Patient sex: M
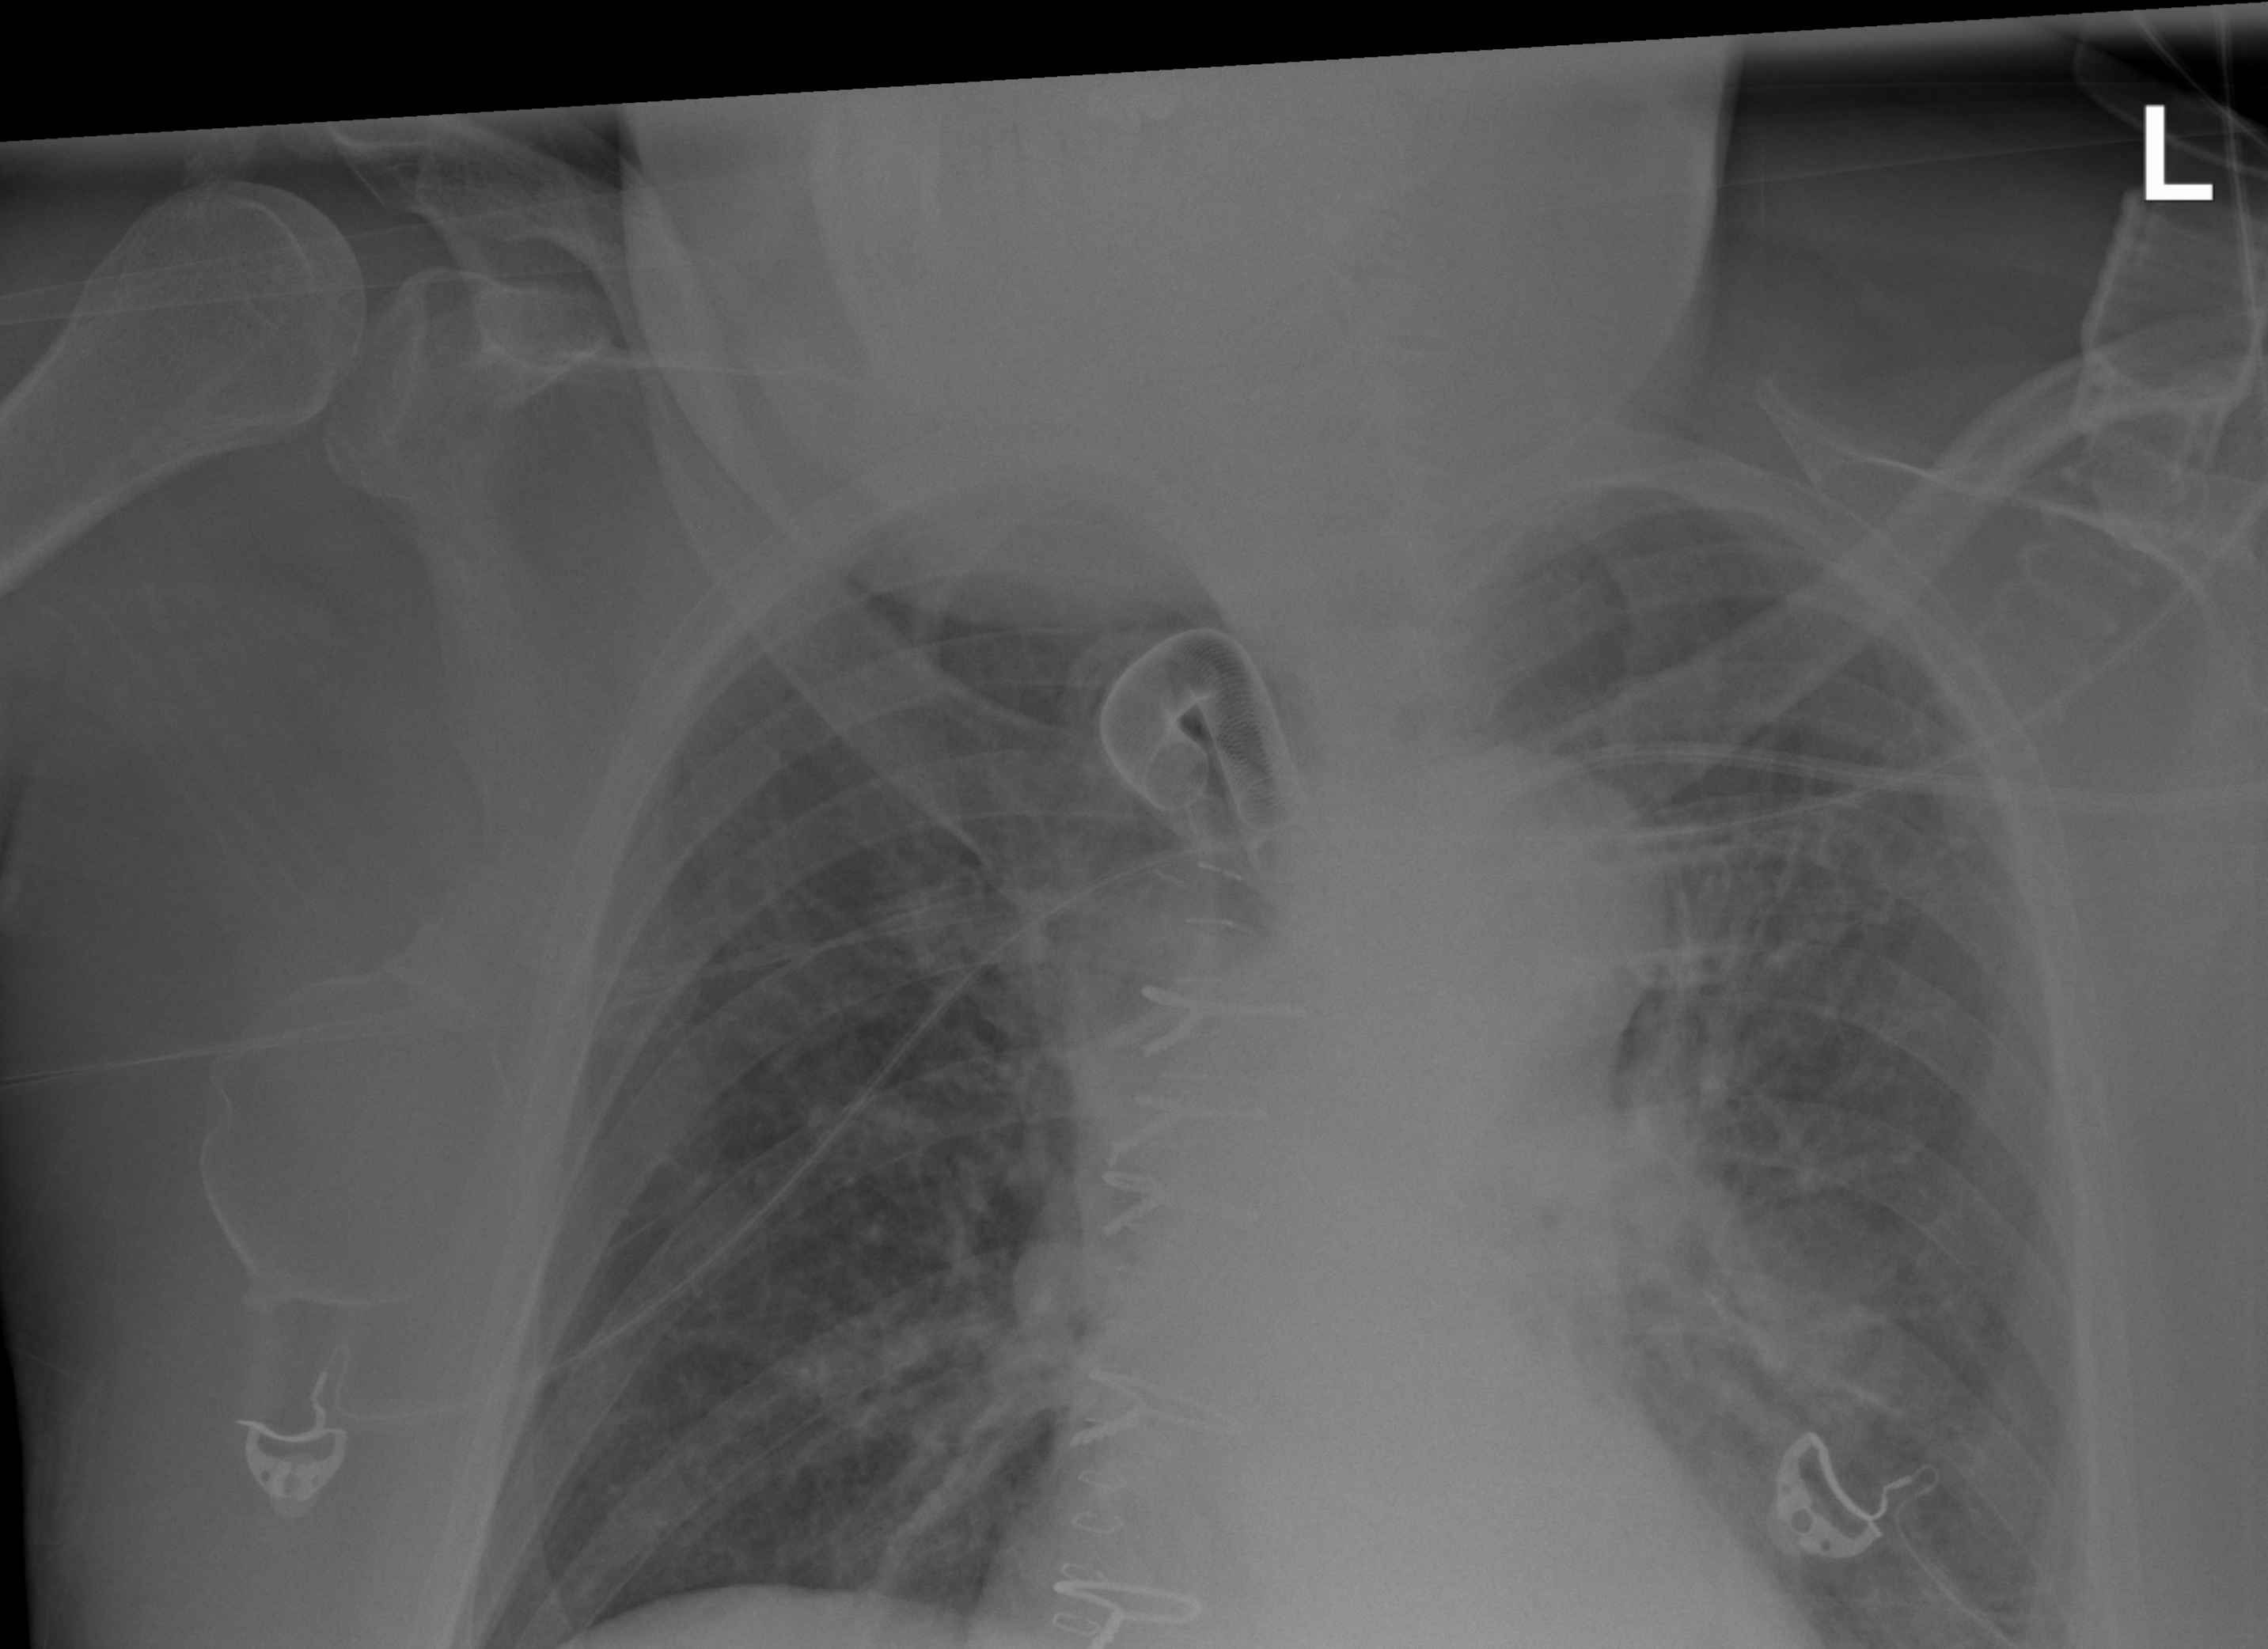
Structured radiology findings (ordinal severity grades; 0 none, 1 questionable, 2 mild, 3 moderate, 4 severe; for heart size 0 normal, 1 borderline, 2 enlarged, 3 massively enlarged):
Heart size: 1
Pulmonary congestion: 2
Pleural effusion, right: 0
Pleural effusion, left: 2
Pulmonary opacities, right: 0
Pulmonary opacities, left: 2
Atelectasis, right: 0
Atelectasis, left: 3